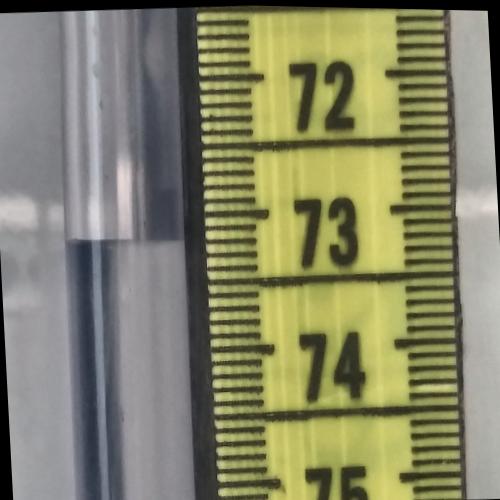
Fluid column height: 73.2 cm